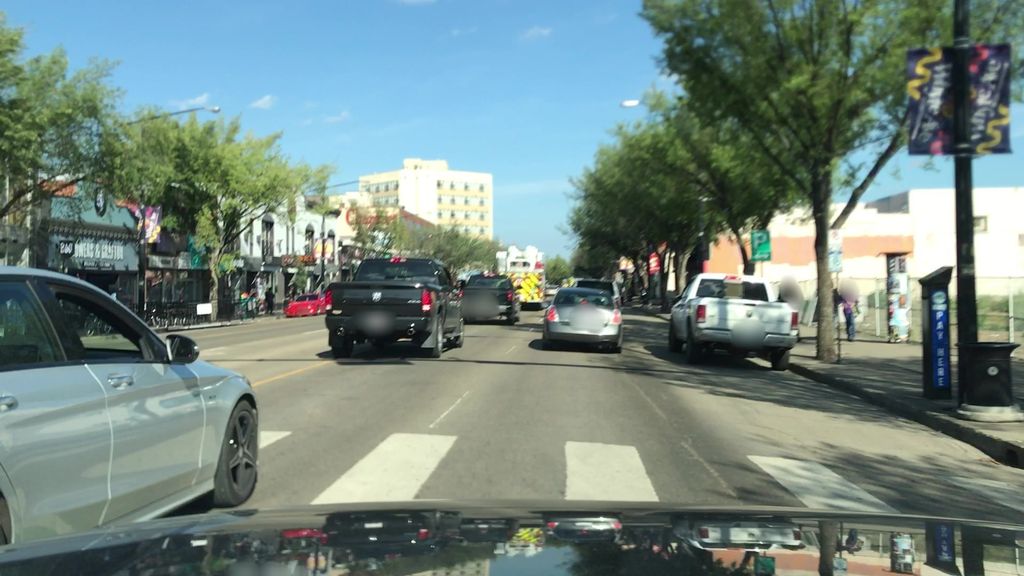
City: edmonton